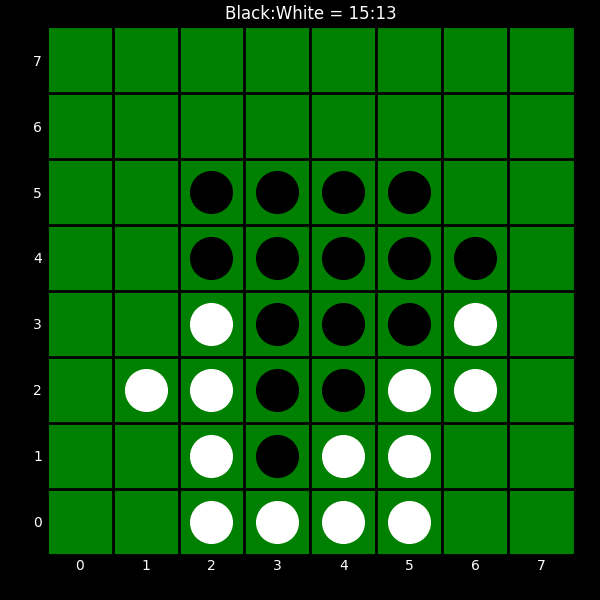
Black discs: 15
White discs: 13